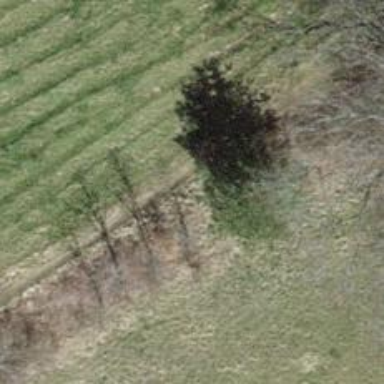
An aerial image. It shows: Grass path.